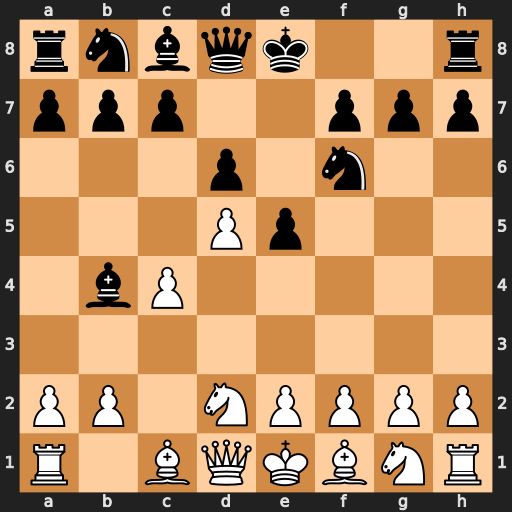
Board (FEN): rnbqk2r/ppp2ppp/3p1n2/3Pp3/1bP5/8/PP1NPPPP/R1BQKBNR
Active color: w
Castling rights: KQkq
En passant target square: -
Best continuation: Qa4+ c6 Qxb4